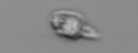
Label: Balanion